Question: I want to place a '*' symbol after an input box. I have a problem while displaying.
This problem is due to inputbox css code.
Here I attached my css,html within php code with a screenshot.

'''
echo '<p>Name<input type="text" name="pname" id="pname" size=18 maxlength=50 required value="'.$name.'" >*</p>';
echo "<p>Email<input type=text name=email id=email size=18 maxlength=50 required onblur='javascript:myFunction(this.value,"".$fet['email']."");' value='".$email."' >*</p>";
echo '<p>Phone<span id="error" style="color: Red; display: none"><img src="image/number.png" width=20px height=20/></span><input type="text" name="phone" size=18 maxlength=50 required onkeypress="return IsNumeric(event);" ondrop="return false;" onpaste="return false;" value="'.$phone.'" ></p>';
echo '<p>Company Name<input type="text" name="cname" id="cname" size=18 maxlength=50 required value="'.$cname.'" ></p>';
'''
css code for input
'''
input {
display: inline-block;
float: right;
margin-right:20%;
}
'''
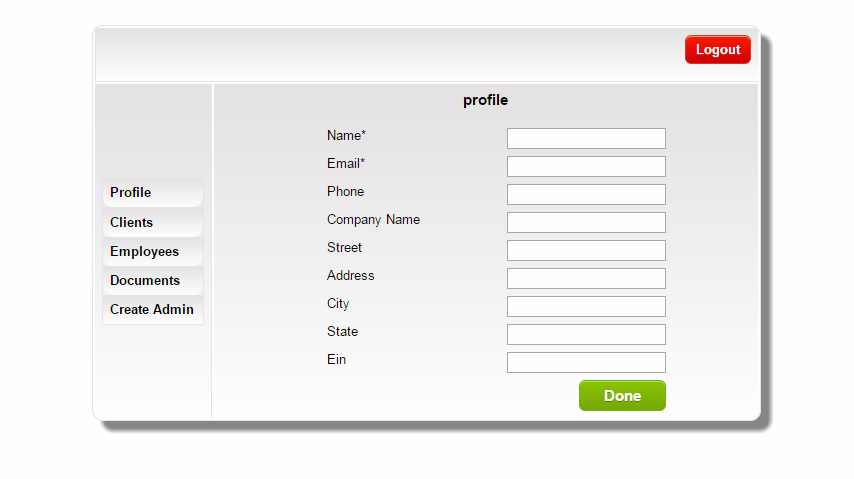
Answer: You are floating the fields right, so they are plucked out of the line and pushed to the right of the container. The asterisks are not floated, so they stay in line with the rest of the text that is also not floated.
To correct, you should place the field and the asterisk in a container that is itself floated right, rather than floating the field.
I would suggest a structure more like this :
'''
<p class="field-wrapper">
<label>Field label</label>
<input type="text" name="fieldName" id="fieldId" size=18 maxlength=50 value="fieldValue" />
</p>
'''
You can add a 'required-field' class on the wrapper, like this:
'''
<p class="field-wrapper required-field">
'''
... and use css like this:
'''
p.field-wrapper input {
float: right;
}
p.required-field label::after {
content: "*";
color: red;
}
'''
Try it: <URL>
- <URL>